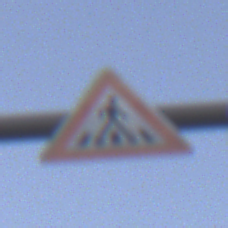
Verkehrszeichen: FussgaengerueberwegLinks
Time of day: SunriseSunset
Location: Outdoor (RoadRail)
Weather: PartlyCloudy
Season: NotSpecified
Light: Natural